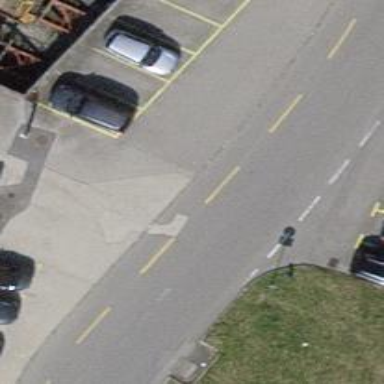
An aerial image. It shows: Unclassified road with left cycle lane.